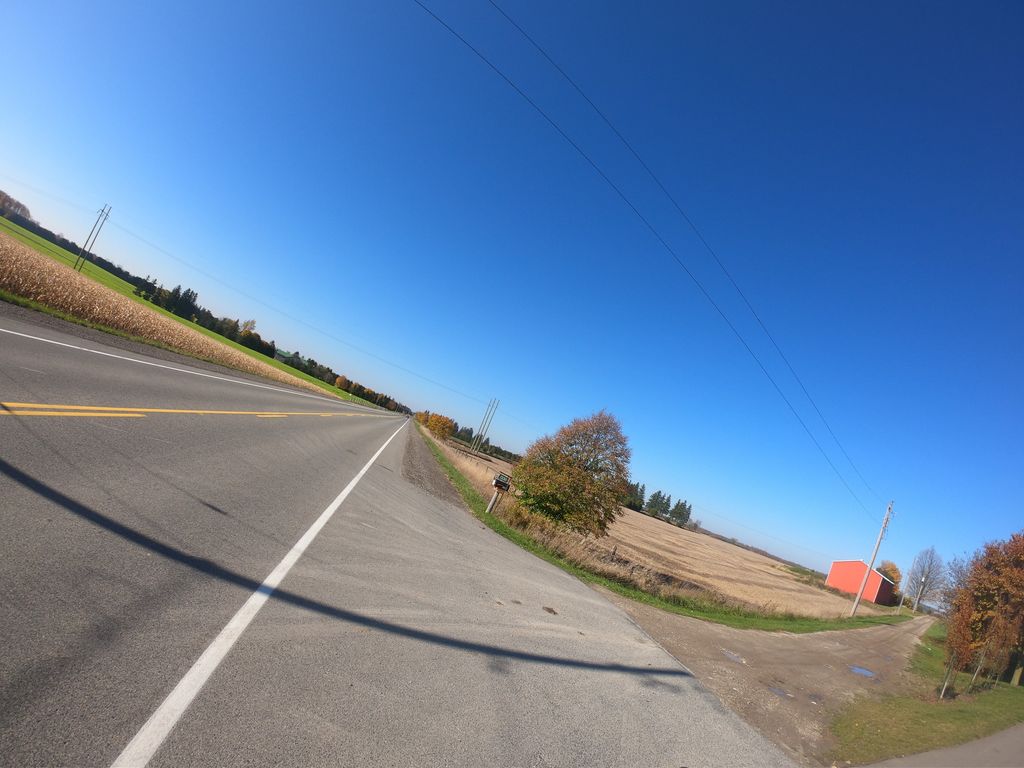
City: kitchener-waterloo